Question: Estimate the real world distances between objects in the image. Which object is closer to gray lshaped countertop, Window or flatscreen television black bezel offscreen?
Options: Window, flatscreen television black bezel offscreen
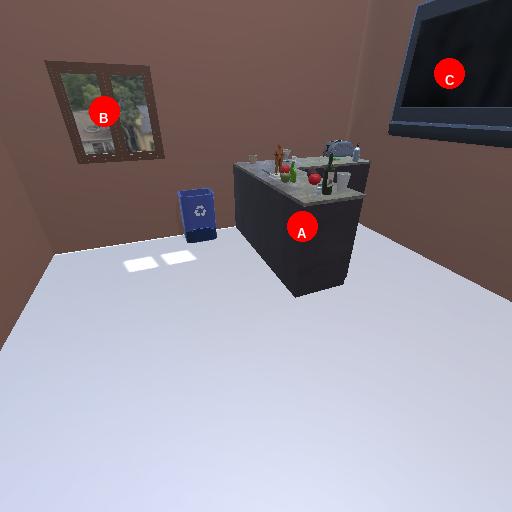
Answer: Window